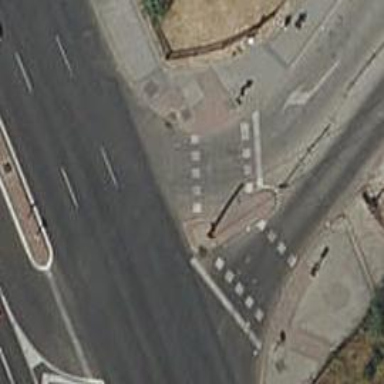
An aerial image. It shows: Footway with marked crossing. The surface is asphalt.